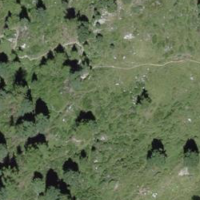
EUNIS habitat code: 23
Species observed at this site:
Corvus corax
Nucifraga caryocatactes